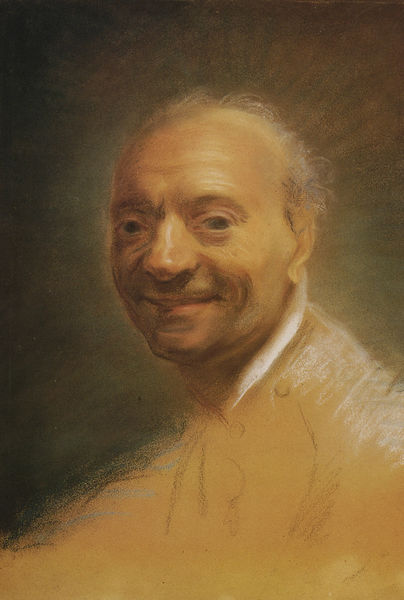
Titel: Autoportrait, Selbstporträt
Künstler: Maurice Quentin de La Tour
Standort: San Francisco (California)
Institution: Fine Arts Museums of San Francisco
Schlagwörter: blau, dunkel, gemälde, kopf, mann, schatten, umhang, gelb, grün, ocker, braun, grau, haar, hell, hintergrund, kreide, licht, lichter, mund, nase, ohr, pastell, profil, schwarz, skizze, stirn, weiss, zeichnung, blick, rot, beige, malerei, alt, hemd, jacke, augen, barock, falten, gesicht, kragen, bild, bildnis, portrait, porträt, öl, auge, haare, augenbrauen, kinn, knopf, lippen, locken, ohren, rokoko, rouge, schulter, schnell, lächeln, wangen, farbe, ausdruck, grübchen, glanz, glatze, glänzen, knöpfe, selbstporträt, lächelnd, striche, leuchten, unscharf, lachen, offen, strahlen, groß, portait, selbstbildnis, leinwand, bleistift, proträt, lustig, halbglatze, grinsen, zähne, verschwommen, halbprofil, portät, malerisch, schütter, fröhlich, sfumato, reflex, freundlich, unfertig, schemen, strahlend, brau, pastellkreide, unvollständig, geischt, verschmitzt, gehöht, kreidezeichnung, aura, lachend, dunkeö, skizziert, crayon, lachfalten, latour, grinsend, augenbrauchen, hä?, grinsewnd